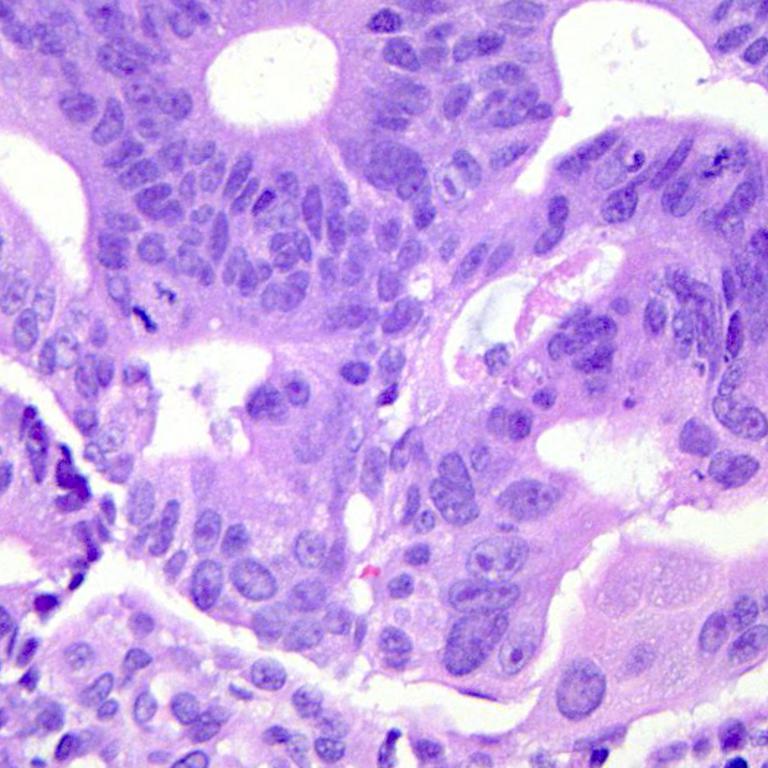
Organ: colon
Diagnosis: adenocarcinomas